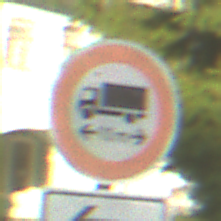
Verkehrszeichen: TatsaechlicheLaenge
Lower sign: RichtungsangabeDurchPfeile2
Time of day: SunriseSunset
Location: Outdoor (Suburban)
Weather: PartlyCloudy
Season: NotSpecified
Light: Natural